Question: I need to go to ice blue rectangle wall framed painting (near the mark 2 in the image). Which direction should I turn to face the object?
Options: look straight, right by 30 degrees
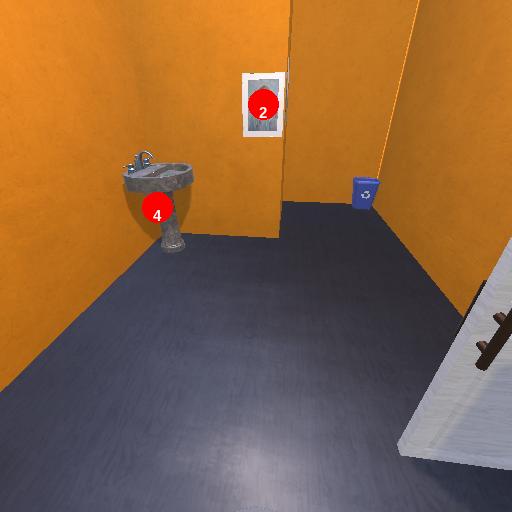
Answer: look straight